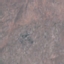
Land use / land cover class: HerbaceousVegetation